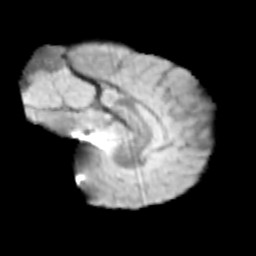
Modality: T2w
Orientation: sagittal
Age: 11
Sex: male
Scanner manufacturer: siemens
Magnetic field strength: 3 T
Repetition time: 3.8 s
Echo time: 0.07 s